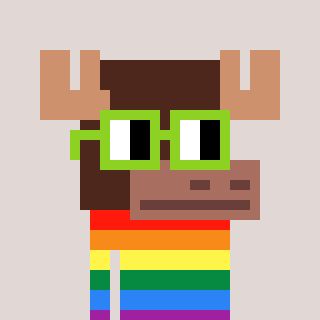
a pixel art character with square light green glasses, a moose-shaped head and a green-colored body on a warm background